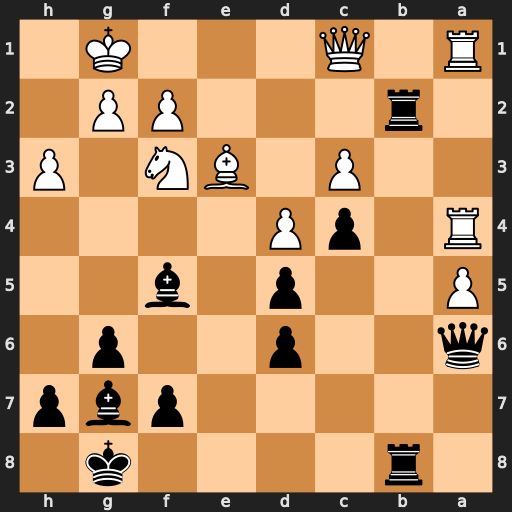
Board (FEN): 1r4k1/5pbp/q2p2p1/P2p1b2/R1pP4/2P1BN1P/1r3PP1/R1Q3K1
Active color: b
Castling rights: -
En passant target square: -
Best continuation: Rb1 Rxb1 Rxb1 Qxb1 Bxb1